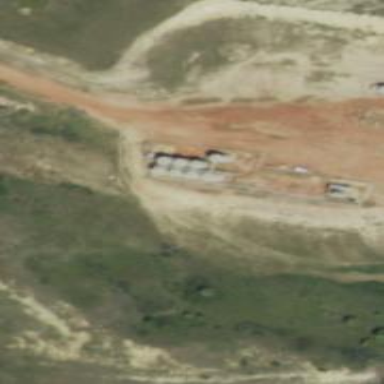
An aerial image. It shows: Storage tank that is man-made.